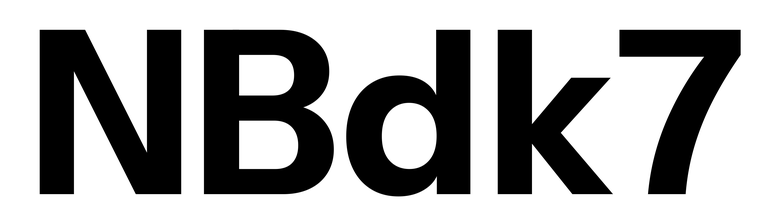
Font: InstrumentSans_Bold